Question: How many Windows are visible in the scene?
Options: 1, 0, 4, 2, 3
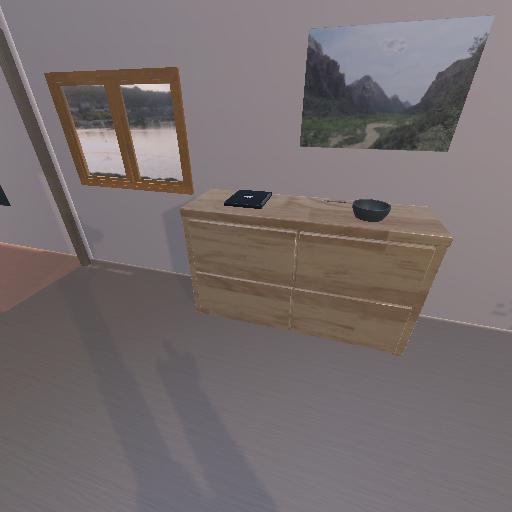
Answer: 1